Question: ## Intro
Damn, this is harder then I thought.
Some people have names like 'McDonald' or 'O'Ferncher', and some do not have name, but like 'Bowes-Lyon' or just , like 'Honovi Hohnihhohkaiyohos' ( Strong High Backed Wolf ). In some culture spaces like:
- -
In some places you have gender inequality and to formally address a person you need to use , like: 'Sir' (where gender can be male, female and in-between). And yes, prefix changes depending on the persons age.
Like this is not enough - people can and will get married (this occurs pretty often)(thy might do this multiple times), and it is a custom for partner to change their . In most places people can change their name or at least given name.

## More details
Tables where I want to store the names are in xml and <URL>.
My best guess is:
'''
@XmlAttribute @Key protected Long id;
@XmlElement(required = true) final protected List<String> lastName;
@XmlElement(required = false) protected String middleName;
@XmlElement(required = true) final protected List<String> firstName;
@XmlElement(required = true) protected Boolean isMale;
@XmlElement(required = true) protected Date birthday;
//+locale for naming?
'''
Writing function or preconditions for 'compareTo' method just makes My day ... I'm seriously considering 0 fault tolerance. Yes, meaning existence or lack of apostrophes, whitespace and other symbols or case difference can yield to different results. (And for cynical bastards - this is not homework.)
The question was:
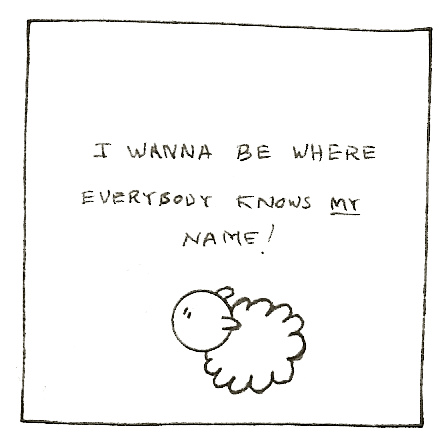
Answer: If you are looking for a simple, universal solution, I think you will find that there is none. Read <URL>, and weep.
And when you've finished crying, take a look at <URL>, which attempts to model names for a US American audience. Obviously it makes a lot of simplifying assumptions, which are probably invalid.